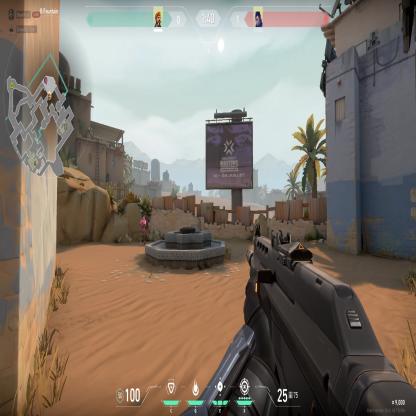
Label: enemy